Question:
Is it possible the change the Icon for btnEdit in my C# code? For example, when you click on btnEdit, the Icon will switch from "Edit" to "Cancel"?
This app is for Windows Phone 8.1, and I want to use the icons that have already been provided.
I have so far been able to switch the label (btnEdit.Label = "Cancel") and this works, but I can't seem to get it working for Icon.
Any suggestions?
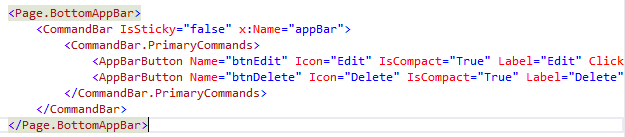
Answer: You need to set the icon to a Symbol Icon object and not a string
'''
btnEdit.Icon = new SymbolIcon(Symbol.Cancel);
'''